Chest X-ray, PA view. Patient: 69 years old, sex M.
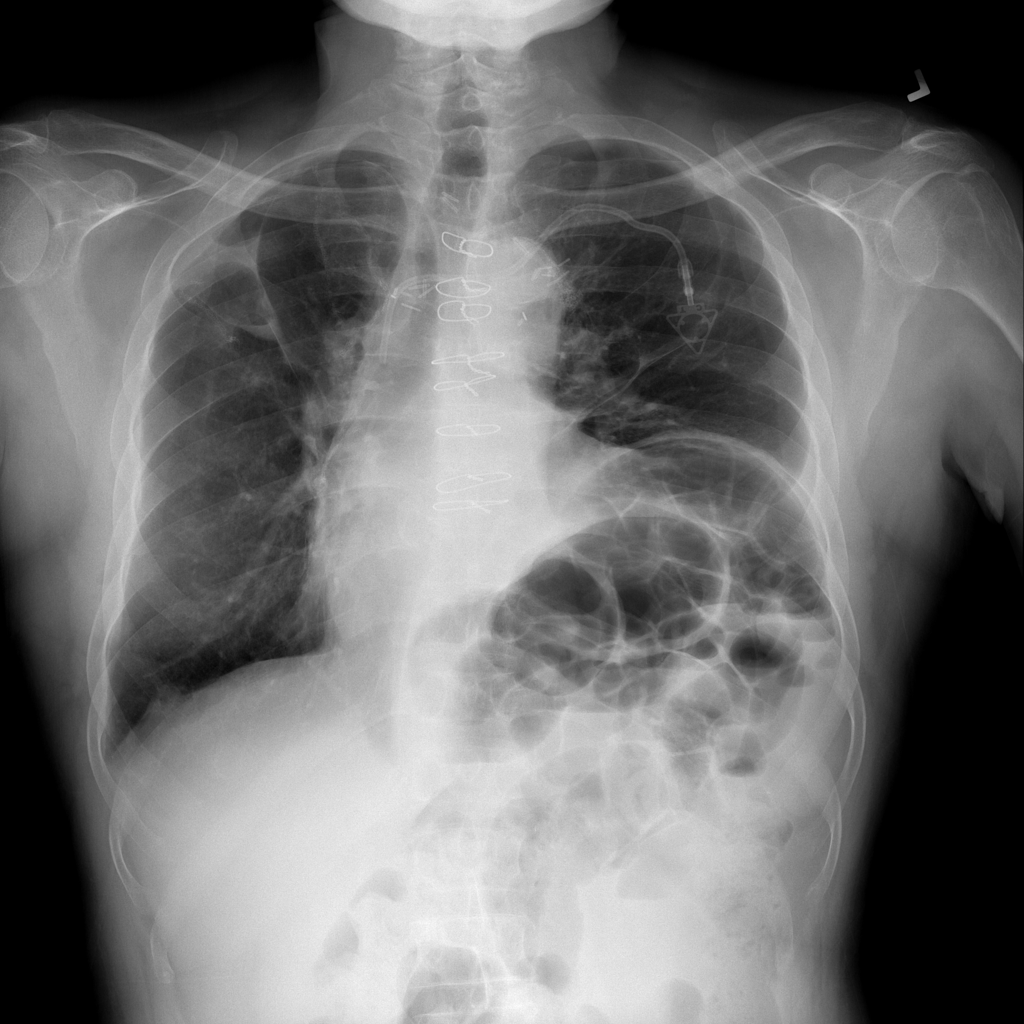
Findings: No Finding